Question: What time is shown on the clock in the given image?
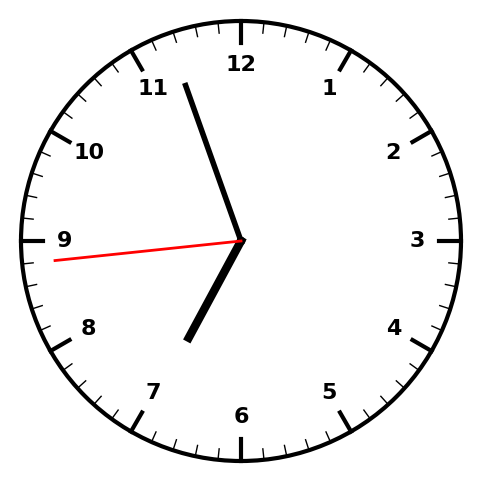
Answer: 06:56:44